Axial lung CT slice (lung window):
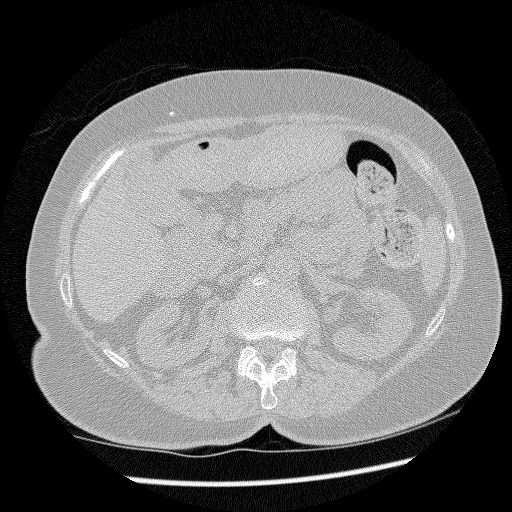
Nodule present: no